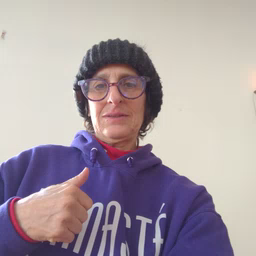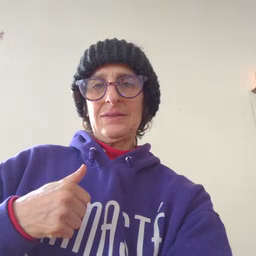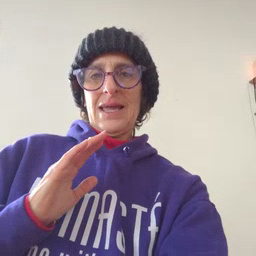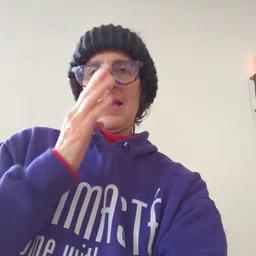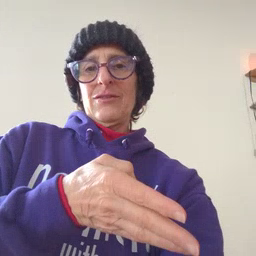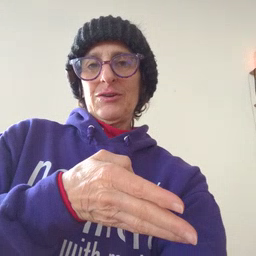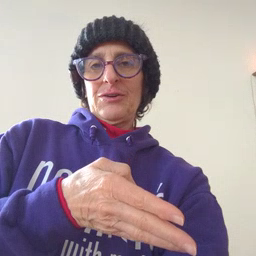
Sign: after